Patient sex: F
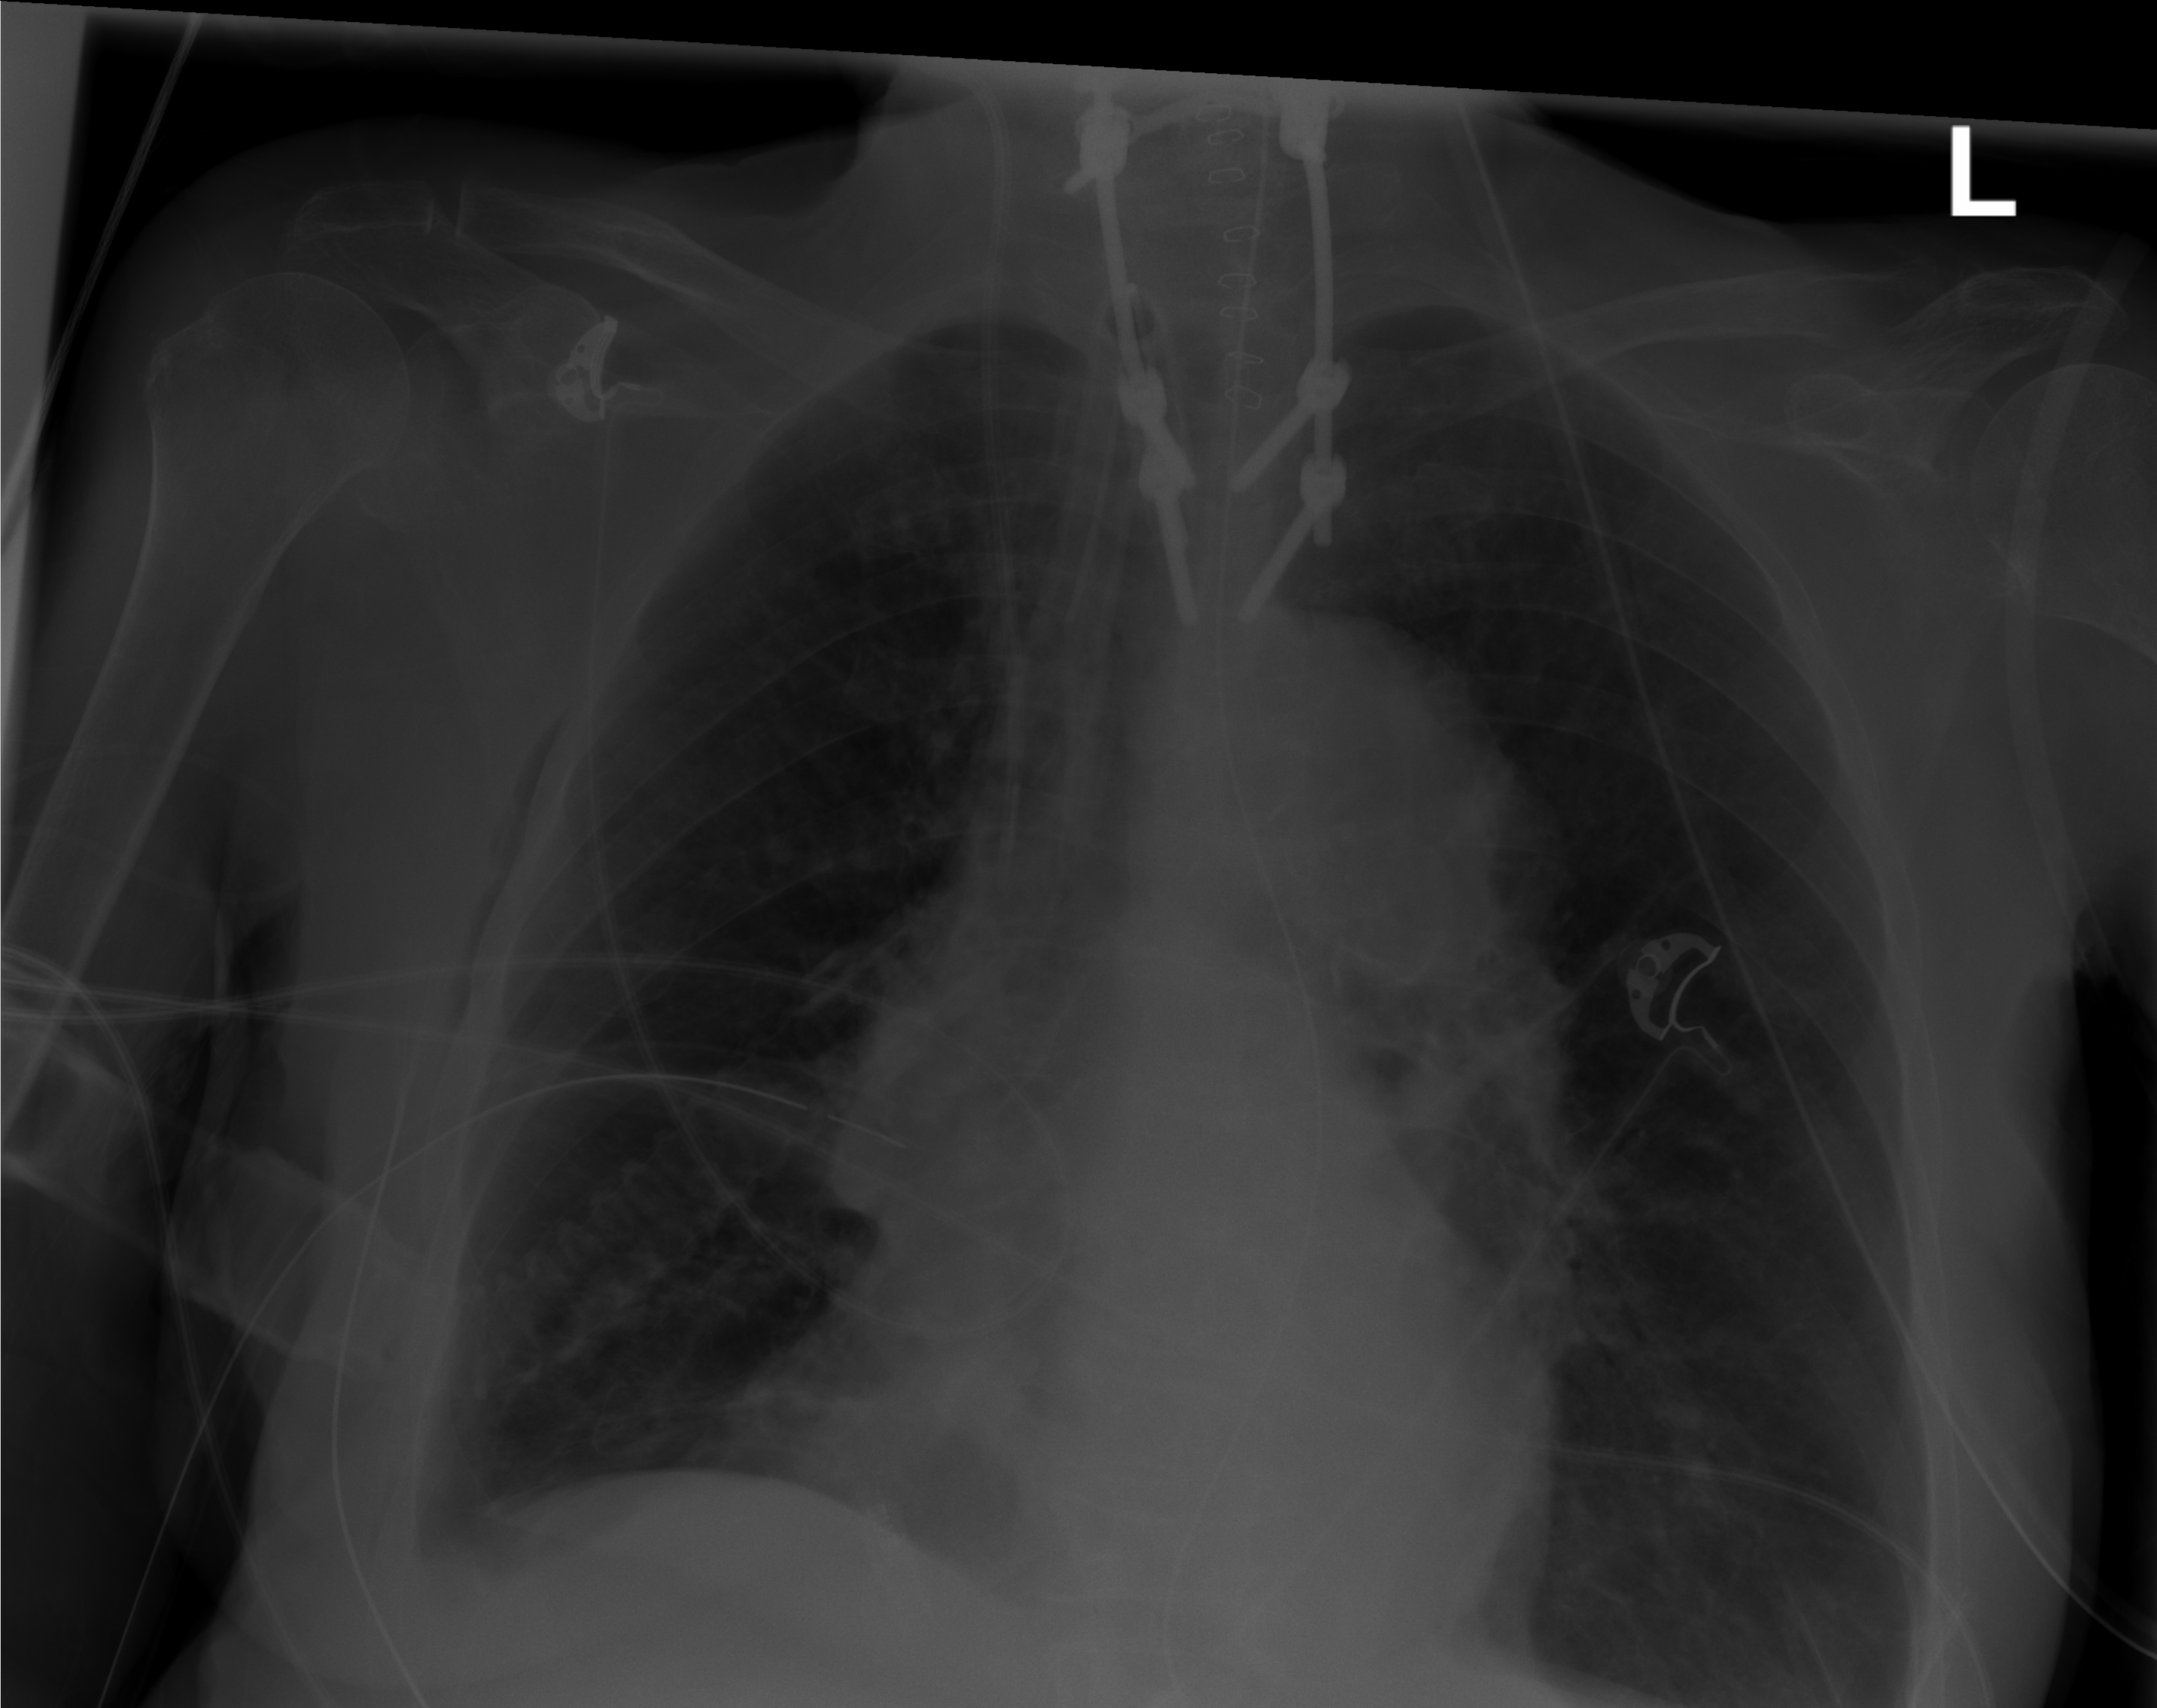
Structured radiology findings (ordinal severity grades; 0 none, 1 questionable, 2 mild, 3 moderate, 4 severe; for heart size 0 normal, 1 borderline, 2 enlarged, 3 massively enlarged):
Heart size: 0
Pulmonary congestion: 1
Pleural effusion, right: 2
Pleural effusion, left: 1
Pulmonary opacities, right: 0
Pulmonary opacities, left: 0
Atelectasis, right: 0
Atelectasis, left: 1